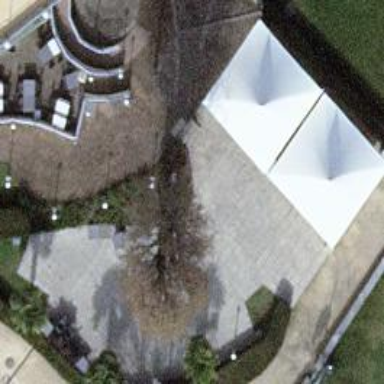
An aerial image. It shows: Outdoor seating area for leisure.